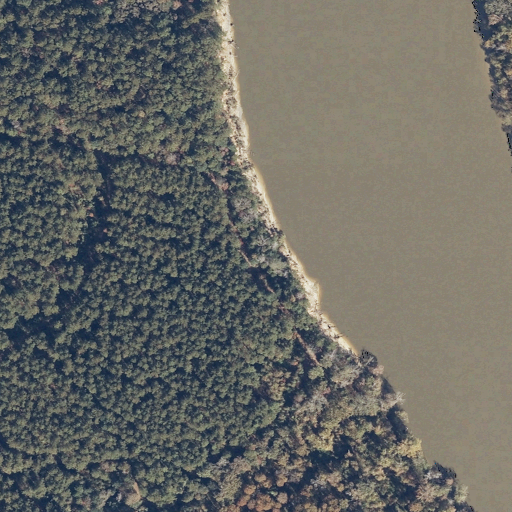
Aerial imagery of cliff(s) in Alabama named Chastang Bluff containing evergreen forest, open water, woody wetlands, and herbaceous wetlands